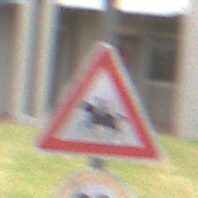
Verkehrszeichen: ReiterRechts
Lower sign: Geschwindigkeit80
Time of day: Midday
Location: Outdoor (Urban)
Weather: Overcast
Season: NotSpecified
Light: Natural